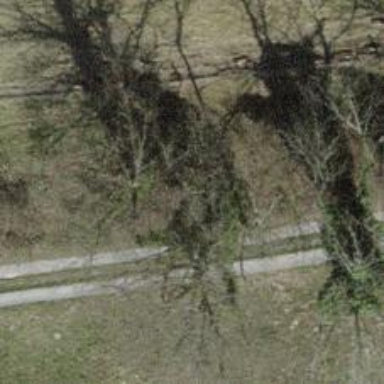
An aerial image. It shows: Hedge acting as barrier.